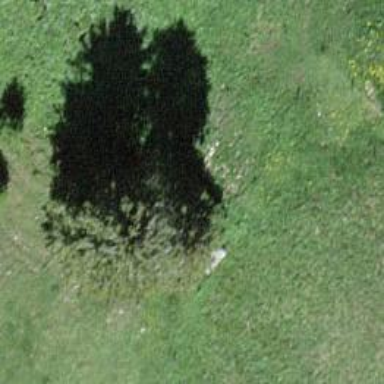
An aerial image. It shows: Needle-leaved tree in its natural environment.